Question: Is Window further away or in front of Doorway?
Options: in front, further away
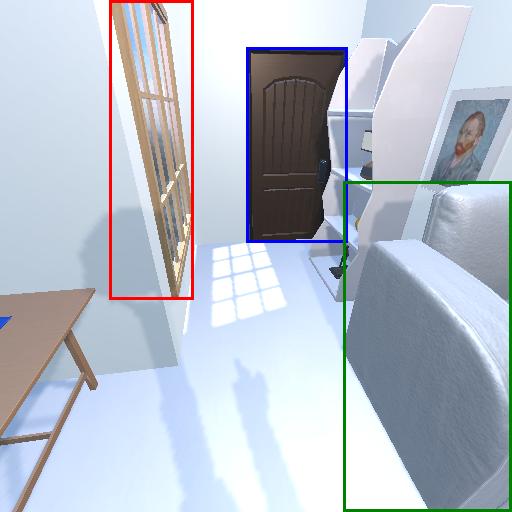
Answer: in front